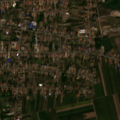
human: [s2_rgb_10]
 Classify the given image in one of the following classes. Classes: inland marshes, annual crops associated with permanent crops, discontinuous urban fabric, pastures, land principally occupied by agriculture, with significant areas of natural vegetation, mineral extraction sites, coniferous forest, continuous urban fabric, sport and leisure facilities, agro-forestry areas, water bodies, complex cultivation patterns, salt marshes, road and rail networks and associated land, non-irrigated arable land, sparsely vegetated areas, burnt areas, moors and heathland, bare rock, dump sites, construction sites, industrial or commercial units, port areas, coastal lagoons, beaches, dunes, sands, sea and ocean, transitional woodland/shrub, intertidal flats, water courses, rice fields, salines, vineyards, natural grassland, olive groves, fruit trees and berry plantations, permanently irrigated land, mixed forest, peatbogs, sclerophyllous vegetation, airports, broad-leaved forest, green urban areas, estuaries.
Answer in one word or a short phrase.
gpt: discontinuous urban fabric, non-irrigated arable land